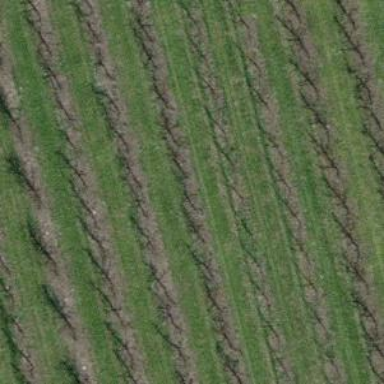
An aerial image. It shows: Orchard.